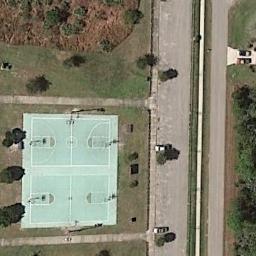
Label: basketball_court